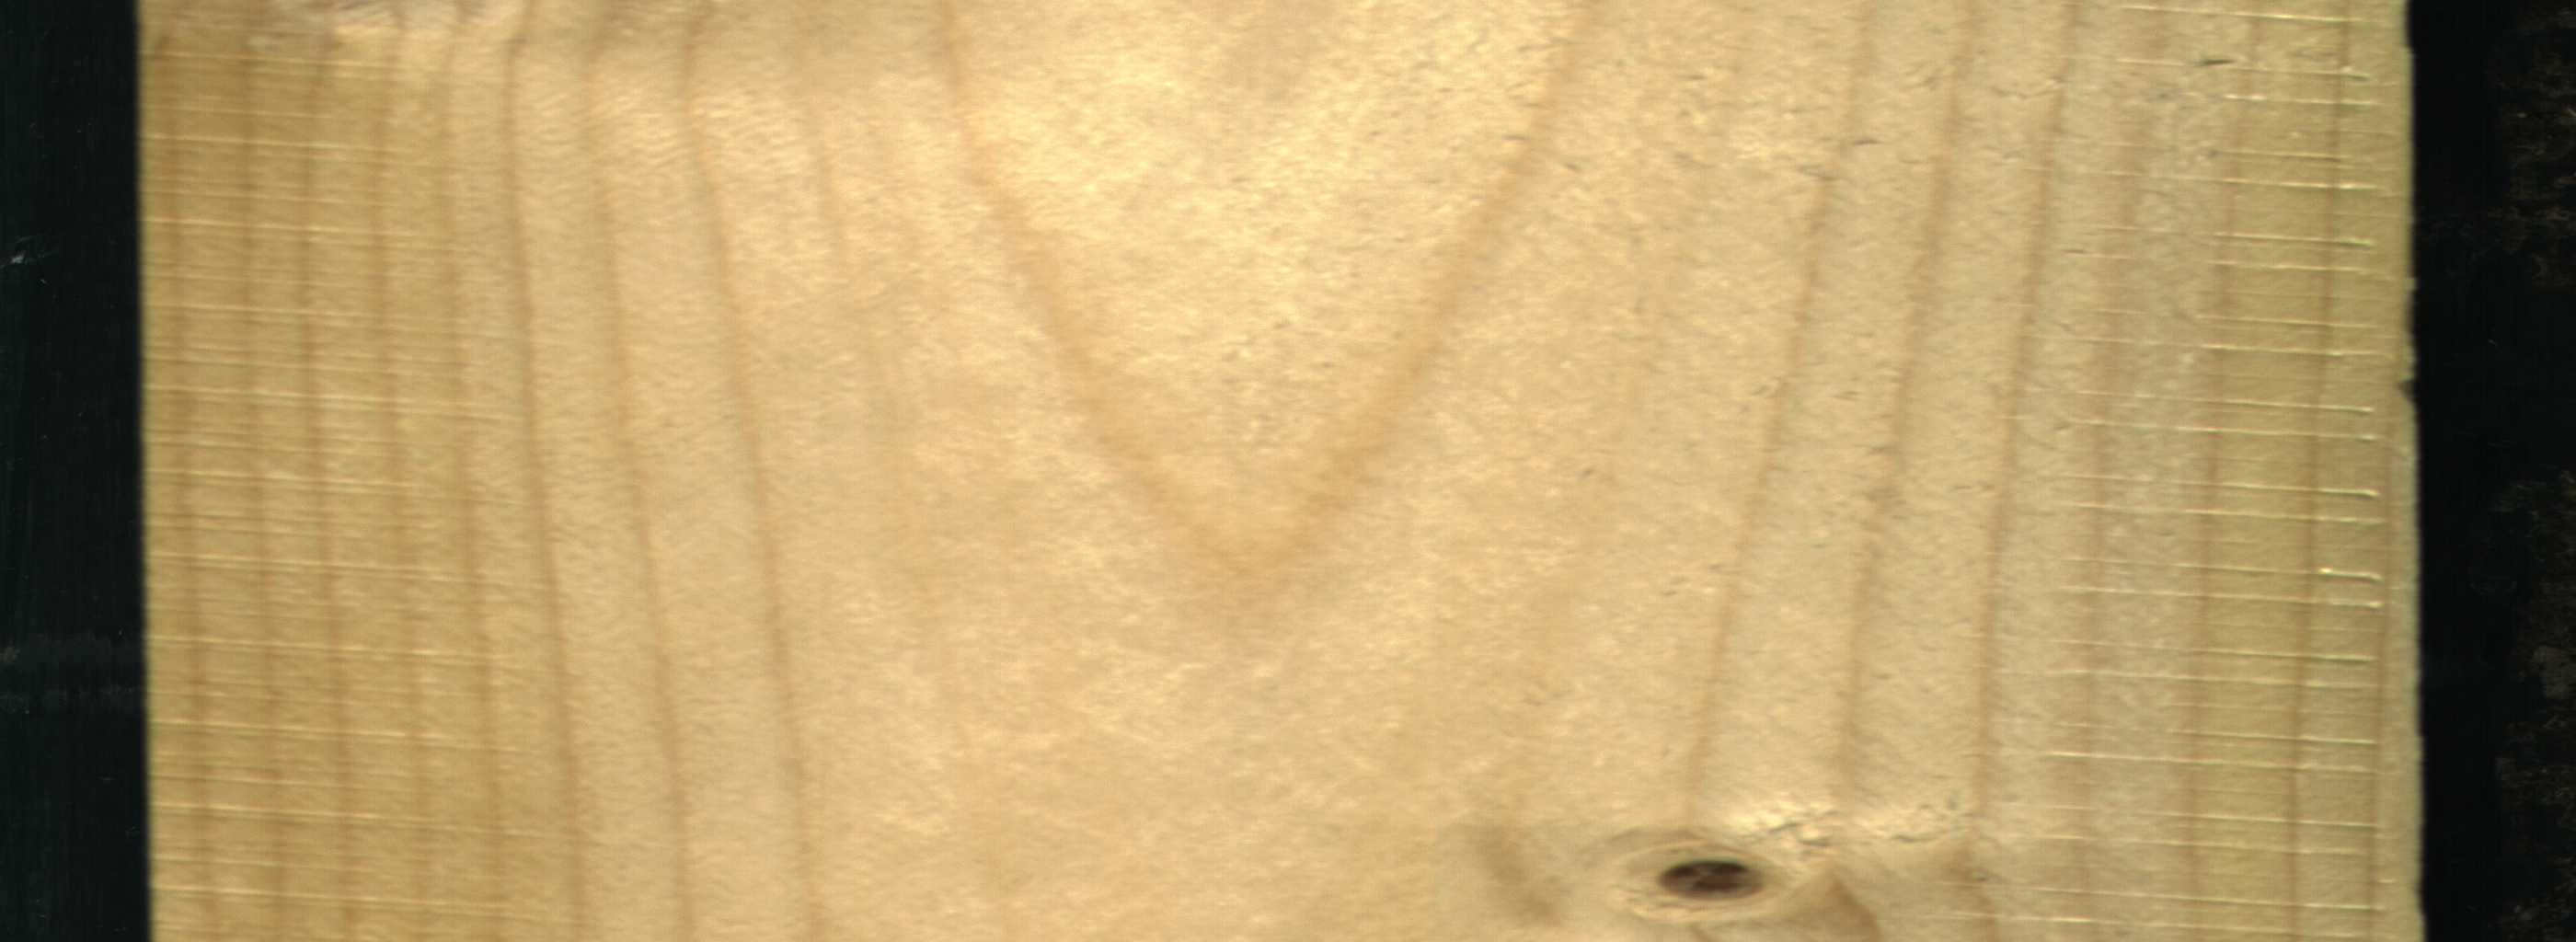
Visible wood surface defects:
Dead_Knot